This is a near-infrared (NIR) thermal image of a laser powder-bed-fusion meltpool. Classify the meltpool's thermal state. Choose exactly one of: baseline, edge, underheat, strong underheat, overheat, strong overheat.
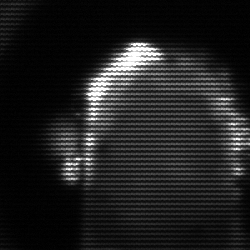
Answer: baseline